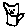
Label: cat